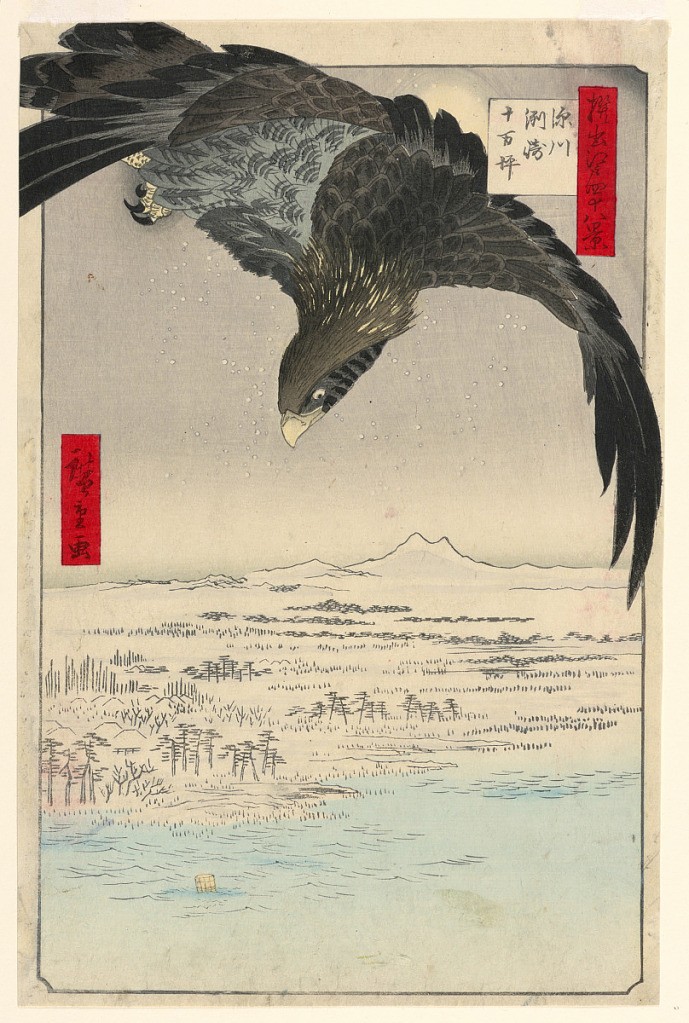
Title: Plain at Suzaki Fukagawa (Fukagaw Susaki, Juman-tsubo) From the Series One hundred Views of Edo
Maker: Ando Hiroshige, Japanese, 1797–1858
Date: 1857
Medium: Woodblock print in colored ink on paper
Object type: Print
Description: The brilliant view of a flying eagle, captured in midflight shows details of the feathers. Soring at such a high altitude, the landscape appears bare and covered with an even layer of snow. Only suggestive outlines depict the water, trees, and silhouette of Mt. Tsukuba.